Question: Please be patient. This is my first time setting up an in-app purchase and I will try and provide as much information as I can. Instead of grooming the internet for someone else's code I ended up purchasing a class from infinite skills specifically on how to add a non-renewing subscription in-app purchase to my app. Their class was outdated, and come to find out, the "follow along" project files did not download. So I did a lot of research and this is what I came up with:
1. I created an in-app purchase in itunes, the in-app identifier matches the identifier in my .m coding.
2. I created a new provisioning profile and enabled in-app purchases and the icloud to manage the backend for the purchase. When I returned to the app i enabled icloud and made sure in-app purchases was turned on in the project target.
3. I created a view controller, added buttons and for the subclass I used SKStoreProductViewController. That View Controller looks like this:
4. I imported the storekit and the SK delegates.
It crashes when I hit the tabbarbutton from my home view to bring me to the in-app view controller.

Finally the coding:
InAppViewController.h:
'''
#import <StoreKit/StoreKit.h>
@interface InAppViewController : SKStoreProductViewController
@end
'''
InAppViewController.m:
'''
//
// InAppViewController.m
// Contractor Rich
//
// Created by Joshua Hart on 2/1/15.
// Copyright (c) 2015 Code By Hart. All rights reserved.
//
#import "InAppViewController.h"
#import <StoreKit/StoreKit.h>
@interface InAppViewController ()<SKProductsRequestDelegate, SKPaymentTransactionObserver>
@property (weak, nonatomic) IBOutlet UIButton *btnBuyAccess;
@property (weak, nonatomic) IBOutlet UIButton *btnPremiumFeature;
@property (weak, nonatomic) IBOutlet UILabel *lblStatus;
@property (strong, nonatomic) SKProduct *product;
@property (strong, nonatomic) NSUbiquitousKeyValueStore *keyStore;
@property (strong, nonatomic) NSDate *expirationDate;
- (IBAction)btnBuyAccessTouched: (id)sender;
-(void)getProductInfo;
@end
@implementation InAppViewController
- (void)viewDidLoad {
[super viewDidLoad];
// Do any additional setup after loading the view.
_btnBuyAccess.userInteractionEnabled = NO;
_keyStore = [[NSUbiquitousKeyValueStore alloc] init];
_expirationDate = [_keyStore objectForKey:@"expirationDate"];
NSDate *today = [NSDate date];
if (_expirationDate == nil)
_expirationDate = today;
if (_expirationDate > today) {
_btnPremiumFeature.userInteractionEnabled = YES;
}
else {
_btnBuyAccess.userInteractionEnabled = YES;
[self getProductInfo];
}
}
-(void) getProductInfo{
if ([SKPaymentQueue canMakePayments])
{
NSMutableArray *productIdentifierList = [[NSMutableArray alloc] init];
[productIdentifierList addObject:[NSString stringWithFormat:@"com.joshua.contractorrich.inapp"]];
SKProductsRequest *request = [[SKProductsRequest alloc] initWithProductIdentifiers: [NSSet setWithArray:productIdentifierList]];
request.delegate = self;
[request start];
}
}
-(void) productsRequest: (SKProductsRequest *)request didReceiveResponse:(SKProductsResponse *)response
{
NSArray *products = response.products;
if (products.count != 0)
{
_product = products[0];
_btnBuyAccess.userInteractionEnabled = YES;
_lblStatus.text = @"Ready for Purchase!";
}else{
_lblStatus.text = @"Product was not Found!";
}
products = response.invalidProductIdentifiers;
for (SKProduct *product in products)
{
NSLog(@"Product not found: %@", product);
}
}
- (IBAction)btnBuyAccessTouched: (id)sender {
SKPayment *payment = [SKPayment paymentWithProduct:_product];
[[SKPaymentQueue defaultQueue] addPayment:payment];
}
-(void)paymentQueue:(SKPaymentQueue *)queue updatedTransactions:(NSArray *)transactions
{
for (SKPaymentTransaction *transaction in transactions)
{
switch (transaction.transactionState) {
case SKPaymentTransactionStatePurchased:
_btnPremiumFeature.userInteractionEnabled = YES;
_lblStatus.text = @"Purchase Completed!";
[[SKPaymentQueue defaultQueue] finishTransaction:transaction];
break;
case SKPaymentTransactionStateFailed: NSLog(@"Transaction Failed!");
_lblStatus.text = @"Purchase Failed!";
[[SKPaymentQueue defaultQueue]
finishTransaction:transaction];
default:
break;
}
}
}
-(void) setExpirationDate {
NSDateComponents *components = [[NSDateComponents alloc] init];
[components setMonth:3];
NSDate *expirationDate = [[NSCalendar currentCalendar] dateByAddingComponents:components toDate:[NSDate date] options:0];
[_keyStore setObject:expirationDate forKey:@"expirationDate"];
[_keyStore synchronize];
}
-(void) initializeStore {
[_keyStore setObject:nil forKey:@"expirationDate"];
[_keyStore synchronize];
}
- (void)didReceiveMemoryWarning {
[super didReceiveMemoryWarning];
// Dispose of any resources that can be recreated.
}
/*
#pragma mark - Navigation
// In a storyboard-based application, you will often want to do a little preparation before navigation
- (void)prepareForSegue:(UIStoryboardSegue *)segue sender:(id)sender {
// Get the new view controller using [segue destinationViewController].
// Pass the selected object to the new view controller.
}
*/
@end
'''
Please understand this is my first time trying this. What may seem stupid is still the learning phase for me. Thank you!
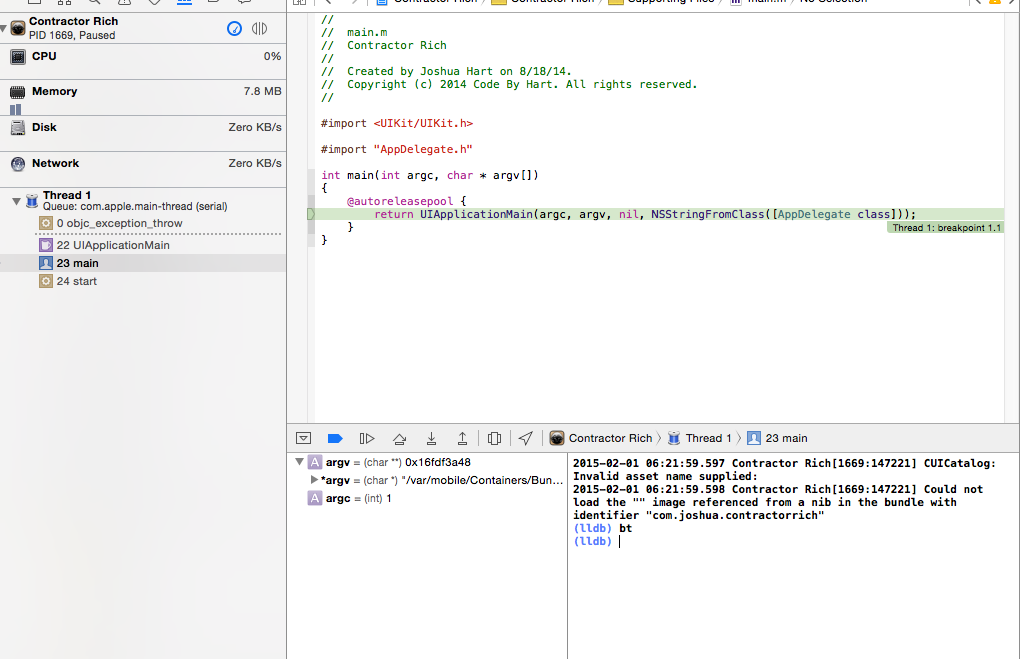
Answer: There is no runtime error in this story. All that's happened is that you've created an Exceptions breakpoint. Now you are pausing at it. Simply resume running. If this is troublesome, disable the Exceptions breakpoint.